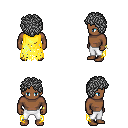
a pixel art fantasy rpg character, male body template, human, dark skin, yellow tattered cape, white pants, gray curly afro hairstyle, bracelets, four views (front, back, left, right), 2x2 character sprite sheet, small pixel art, hard edges, no anti-aliasing